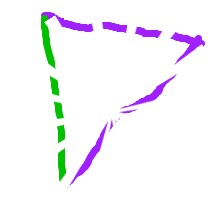
Shape: triangle